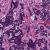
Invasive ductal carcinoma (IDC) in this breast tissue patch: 1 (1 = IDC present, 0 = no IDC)